Question: I'm pretty new to Auto Layout, I want to group an UIImage with a UILabel, so that UILabel would be centered to UIImage whenever UIImage changes. Right now my UILabel is constrained to the edges of device. Any suggestions highly appreciated.

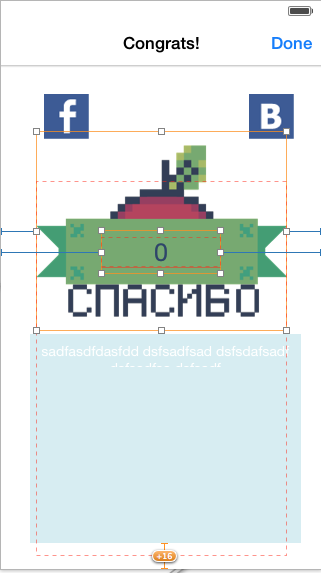
Answer: Select both views and then use the "Align" button on the bottom of the Interface Builder. There check horizontal centers and/or vertical centers.